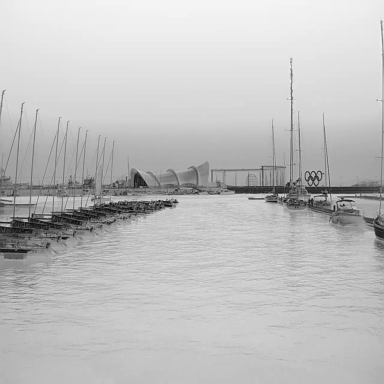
There are 13 objects shown in the infrared image, including 11 sailboats, and two canoes.